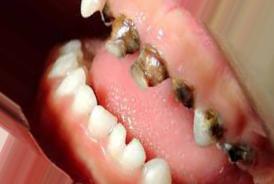
Condition: Caries